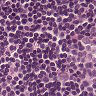
Metastatic tissue present: no